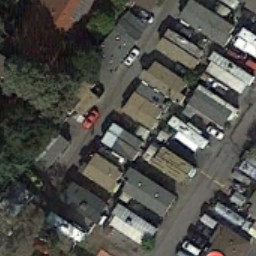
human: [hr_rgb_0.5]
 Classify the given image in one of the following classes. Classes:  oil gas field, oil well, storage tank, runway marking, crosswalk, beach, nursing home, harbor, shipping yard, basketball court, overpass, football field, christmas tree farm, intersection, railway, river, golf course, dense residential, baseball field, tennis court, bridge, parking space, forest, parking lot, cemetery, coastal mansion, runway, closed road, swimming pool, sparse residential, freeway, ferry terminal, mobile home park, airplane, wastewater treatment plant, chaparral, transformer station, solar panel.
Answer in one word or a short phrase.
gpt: mobile home park